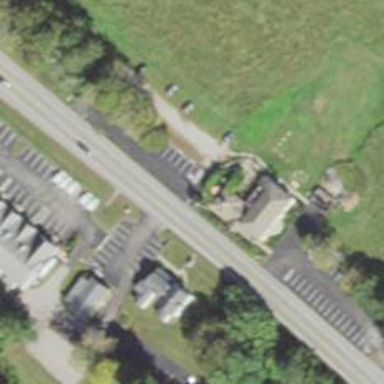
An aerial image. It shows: Driveway leading to service road.